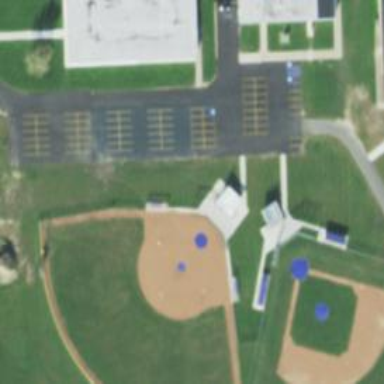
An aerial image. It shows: Baseball pitch for leisure land activities.